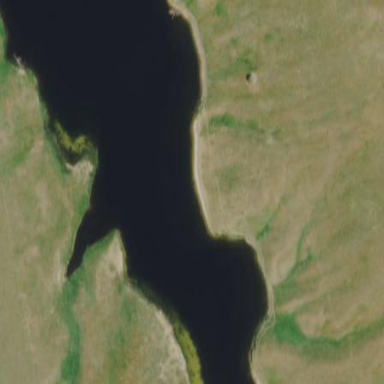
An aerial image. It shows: Covered reservoir surrounded by water.